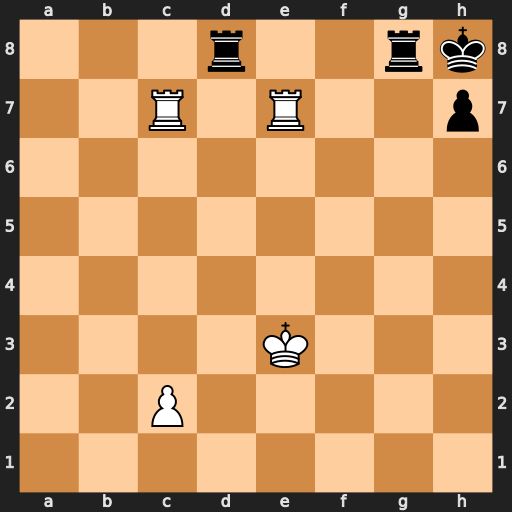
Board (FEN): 3r2rk/2R1R2p/8/8/8/4K3/2P5/8
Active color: w
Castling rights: -
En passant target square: -
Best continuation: Rxh7#